Question: I am having trouble getting my table view to size correctly on 3.5 inch iPhone between the two iOSs.
I have a tabbar (native). I cannot use auto layout because its not compatible with iOS versions < 6.0. So Xcode tells me.
If I size for iOS 7 it gets cut off by the tab bar so i move it up but then it is in the middle of the screen for iOS 5. and visa-versa. Not to mention when I go and try it on a 4 inch screen.
The Autosizing Attribute in Xcode IB seems to be no help either. (Not the checkbox the lines)
In the pic below this is set for iOS 7 running it on iOS 5. If I move it to the bottom of the black, which is not the bottom of the screen, it will be underneath the tab bar when ran.
I have played a round for some time with different configurations but I cannot seem to hit it right. What am I missing?

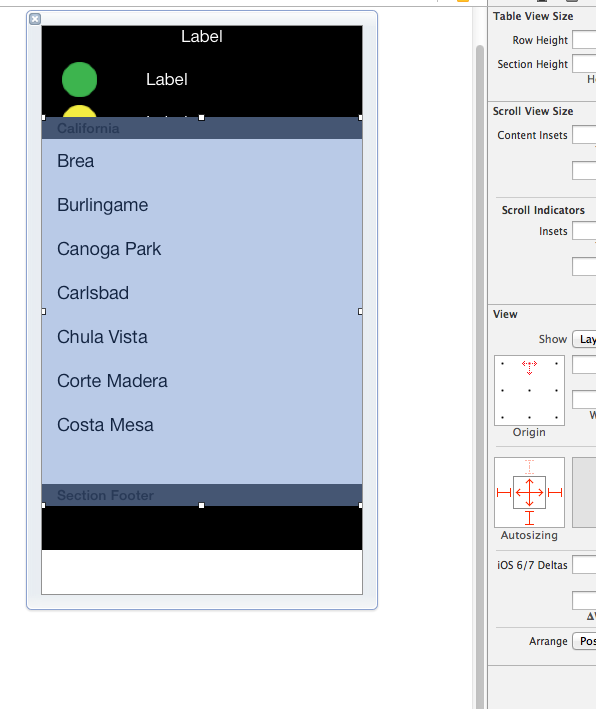
Answer: You have 2 choices.
Either set the tab bar translucency to NO
'''
if ([self.tabBarController.tabBar respondsToSelector:@selector(setTranslucent:)])
[self.tabBarController.tabBarController.tabBar setTranslucent:NO];
'''
or put this in your viewDidLoad in your controller
'''
if ([self respondsToSelector:@selector(setEdgesForExtendedLayout:)])
[self setEdgesForExtendedLayout:UIRectEdgeNone];
'''